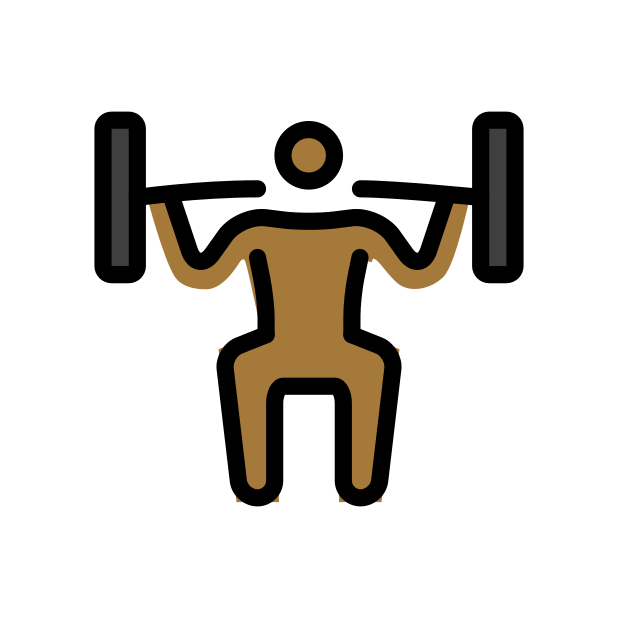
person lifting weights: medium-dark skin tone